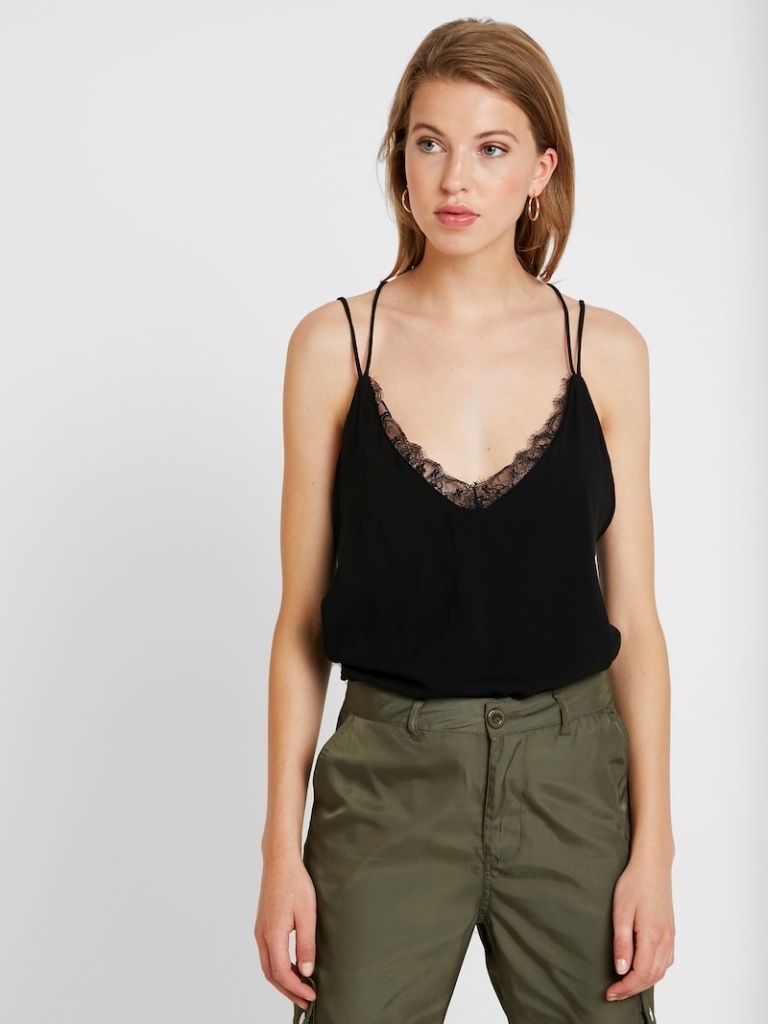
satin loose sleeveless hip length Fully Tucked in v-neck camisole